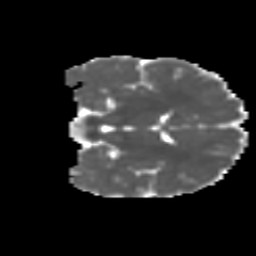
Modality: MD
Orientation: coronal
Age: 9
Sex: female
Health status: ill
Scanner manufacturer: ge
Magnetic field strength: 3 T
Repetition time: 6.752 s
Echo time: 0.079 s